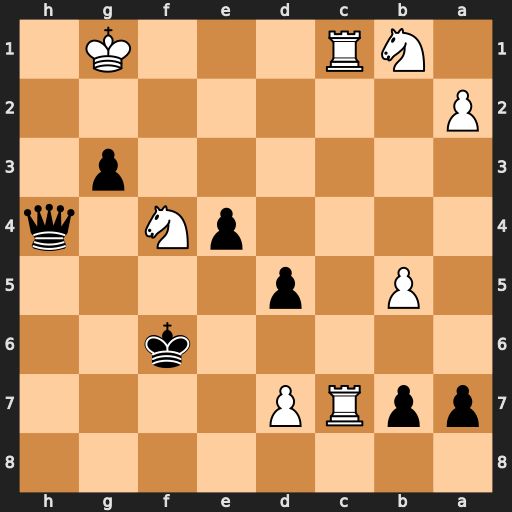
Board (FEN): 8/ppRP4/5k2/1P1p4/4pN1q/6p1/P7/1NR3K1
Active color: b
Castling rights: -
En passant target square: -
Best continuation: Qh2+ Kf1 Qf2#